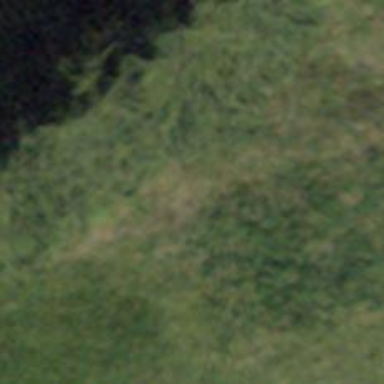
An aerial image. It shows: Row of trees in natural setting.